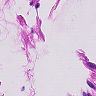
Metastatic tissue present: no